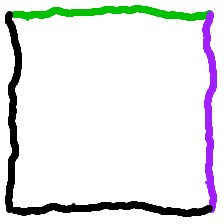
Shape: square